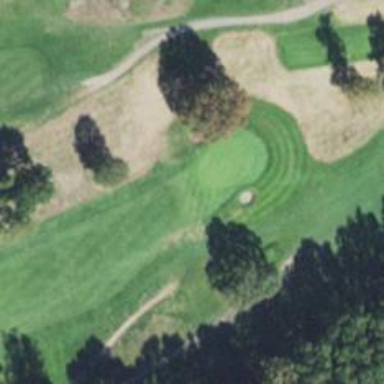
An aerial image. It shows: Golf hole.